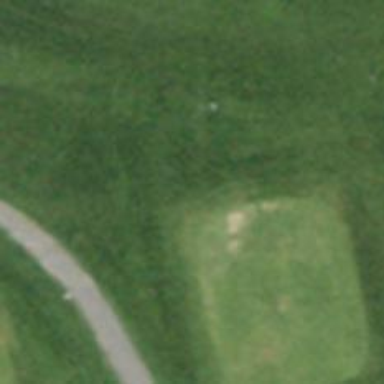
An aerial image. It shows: Golf tee.